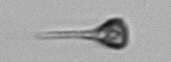
Label: Euglena